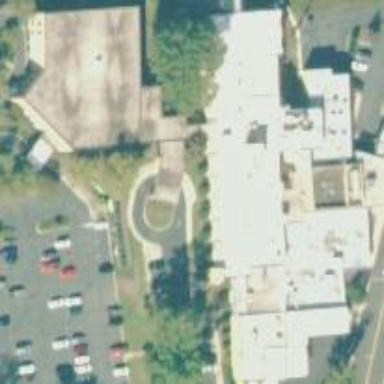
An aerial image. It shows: Hospital building.